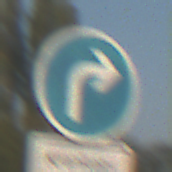
Verkehrszeichen: VorgeschriebeneFahrtrichtungRechts
Zusatzzeichen unten: BesondereFahrzeugeUndTransportgueter4
Umgebung: Outdoor, Special
Tageszeit: SunriseSunset
Wetter: Clear
Licht: Natural
Jahreszeit: NotSpecified
Kontrast: MediumContrast